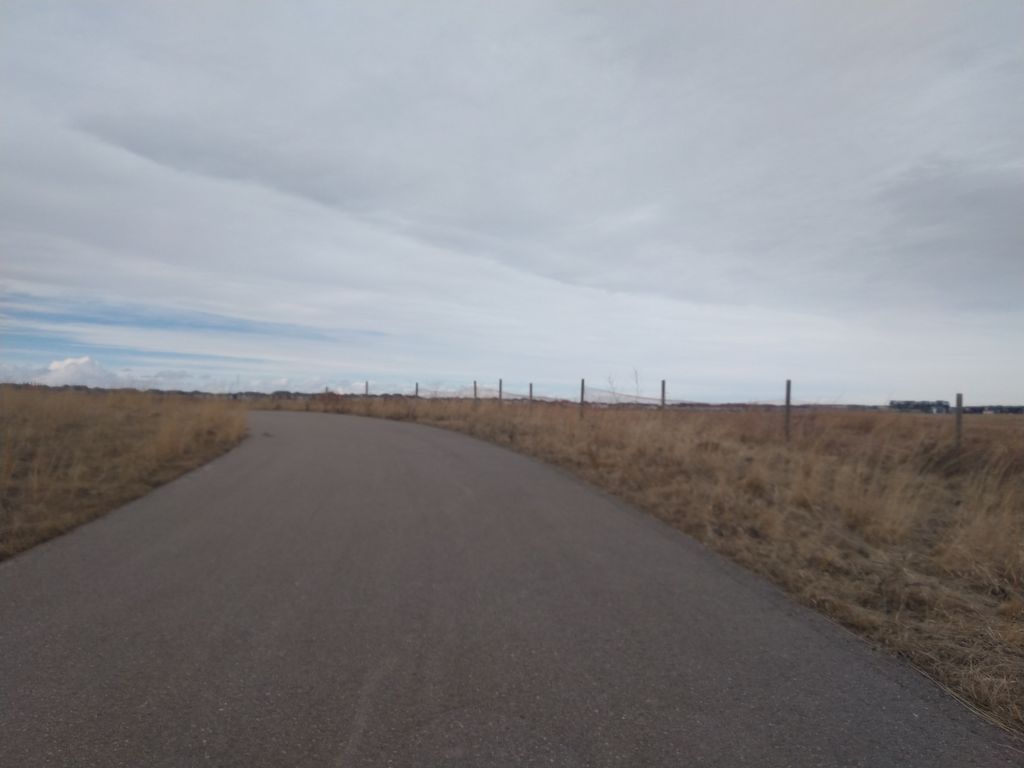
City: calgary